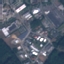
Land use / land cover: Industrial